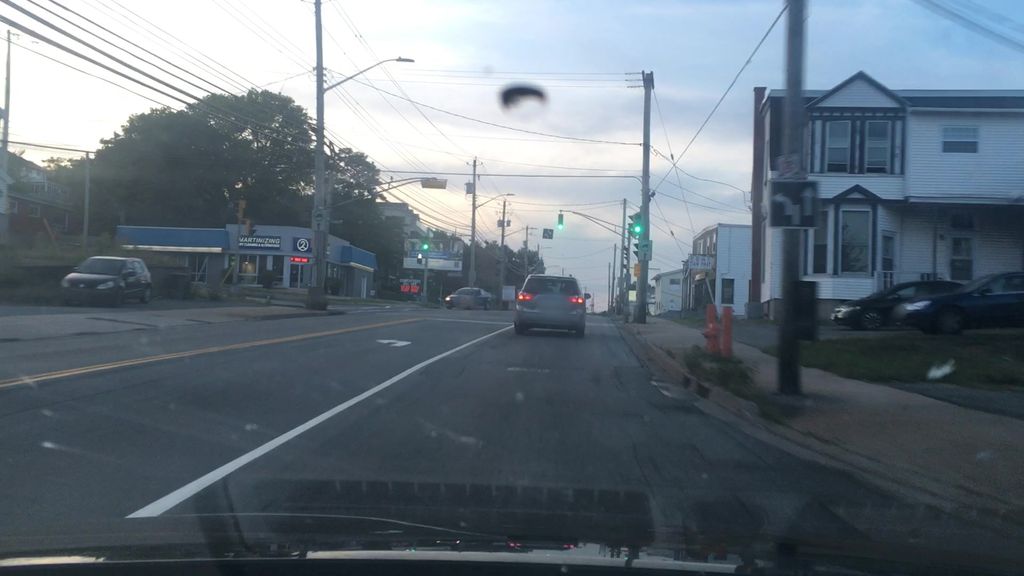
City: halifax